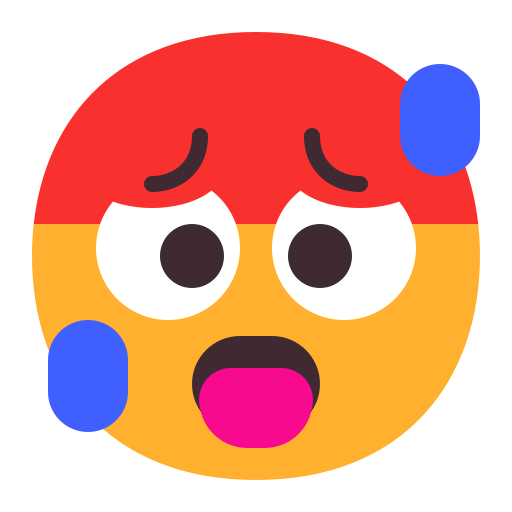
hot face flat